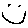
Label: smiley face